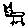
Label: cat